Interaction volume radius: 5 \u00c5
Interaction volume height: 15 \u00c5
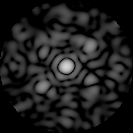
Disorder parameter: 0.6762